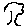
Label: tree